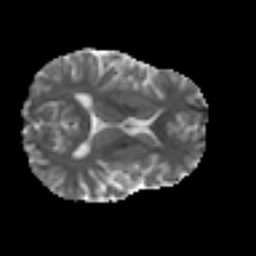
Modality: MD
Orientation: axial
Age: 19
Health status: ill
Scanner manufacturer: philips
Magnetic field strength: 3 T
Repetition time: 9 s
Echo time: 0.127 s